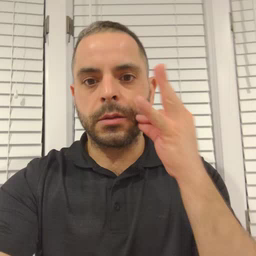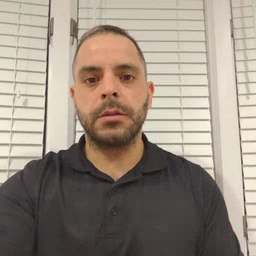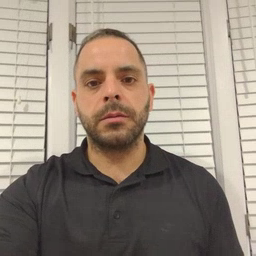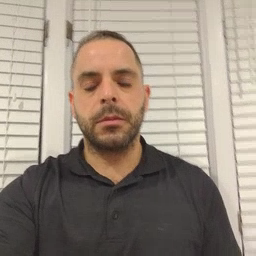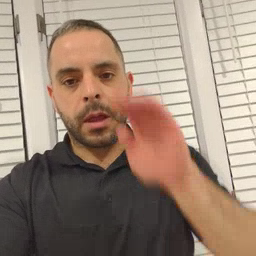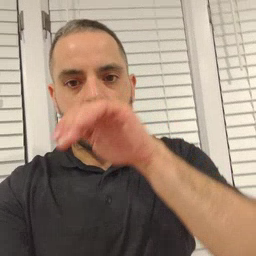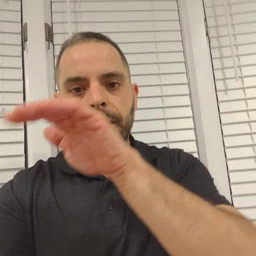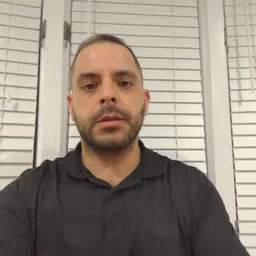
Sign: elephant